Question: the code below is working, but I want to make sure it's . I'm nervous about having an empty Array inside my dictionary that I create from the plist, since typically it seems that if you don't, say, 'initWithCapacity:1' then you often get memory errors once you start trying to add items.
At least, that's been my experience with NSMutableDictionary. However, this is the first time I'm trying to implement nested data objects, so perhaps the reason this code works is that the nested array is automatically initialized when it's imported as part of its parent dictionary?
Any and all comments appreciated. Thanks.
First, here's what the plist looks like that I'm using to create my dictionary:

Next, here's my code where I'm using the plist to create a dictionary, then adding an item to 'dataArray'
'''// Create a pointer to a dictionary
NSMutableDictionary *dictionary;
// Read "SomeData.plist" from application bundle
NSString *path = [[NSBundle mainBundle] bundlePath];
NSString *finalPath = [path stringByAppendingPathComponent:@"SomeData.plist"];
dictionary = [NSMutableDictionary dictionaryWithContentsOfFile:finalPath];
// Now let's see if we can successfully add an item to the end of this empty nested array. How 'bout the number 23
NSNumber *yetAnotherNumber = [NSNumber numberWithInt:23];
[[dictionary objectForKey:@"dataArray"] addObject:yetAnotherNumber];
// Dump the contents of the dictionary to the console
NSLog(@"%@", dictionary);'''
Okay, fine, simple, good. When I Log the dictionary contents it shows that "23" has been added as an array value to 'dataArray'. So the code works. But again, I want to confirm that I'm not "getting lucky" here, with my code just happening to work even though I'm not properly initializing that nested array. If so, then I could run into unanticipated errors later on.
So to sum up, 'dataArray' is an empty array inside the .plist, so do I need to initialize it somehow (using, for example 'initWithCapacity:' or something else) before I can properly populate it, or is the way I'm coding here just fine?
Thanks again.
Hey all. I've been doing continued research on this, in the interests of finding a satisfying answer. I think I may have stumbled upon something, via <URL> had presented some code to do essentially what I was looking for above: create a mutable copy of a dictionary or array, from a plist, that also has mutable sub-structures.
However, as mentioned in the link above, it looks like these methods were superfluous, due to the <URL> method, which can be invoked with a call such as
'''
testData = CFPropertyListCreateDeepCopy(kCFAllocatorDefault, [NSDictionary dictionaryWithContentsOfFile:path], kCFPropertyListMutableContainersAndLeaves);
'''
So, my question is, can I properly use 'CFPropertyListCreateDeepCopy', in the way shown, to achieve what I've been asking about here? In other words, can I use this method to import my dictionary from a plist with fully mutable, nested data objects?
As I mentioned in one of the comments, I know I can create a nested, mutable dictionary manually, but for complex data that's just not practical, and it seems unlikely that built-in methods to import a mutable plist don't exist. So, based on the above, it looks like I've possibly found the solution, but I'm still too new to this to be able to say for sure. Please advise.
(Side note: I would simply test the code, but as we've established, the current SDK is buggy with regard to allow you to edit immutable nested dictionaries, contrary to the documented behavior. So as before, I'm not just interested in whether this works, but whether it's )
Thanks in advance.
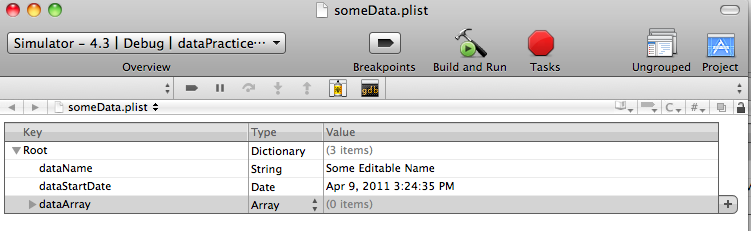
Answer: Any object in a dictionary which is created by reading from disk will be properly initialized. You will not have to do it on your own. However, as pointed out by jlehr, <URL>. If you want the contents of the dictionary to be mutable, you will need to change them on your own. I have no idea why your program is not throwing an exception.
I do not know why you are getting memory errors while not using 'initWithCapacity:1' in other situations. The following code is perfectly valid:
'''
NSMutableArray *array = [[NSMutableArray alloc] init];
[array addObject:@"object1"];
[array addObject:@"object2"];
NSLog(@"%@",array);
[array release];
'''
If you don't specify a capacity, the array won't pre-allocate any memory, but it will allocate memory as required later.
:
It is perfectly acceptable to use NSDictionary with 'CFPropertyListCreateDeepCopy'. In Core Foundation, a CFPropertyList can be a CFDictionary, CFArray, CFNumber, CFString, or CFData. Since NSDictionary is <URL> to CFDictionary, you can use it wherever a CFDictionary is asked for by casting, and vice-versa. Your code as is will give a warning, but you can suppress it by casting the dictionary and return values.
'''
NSDictionary *testData = (NSDictionary*)CFPropertyListCreateDeepCopy(kCFAllocatorDefault, (CFDictionaryRef)[NSDictionary dictionaryWithContentsOfFile:path], kCFPropertyListMutableContainersAndLeaves);
'''